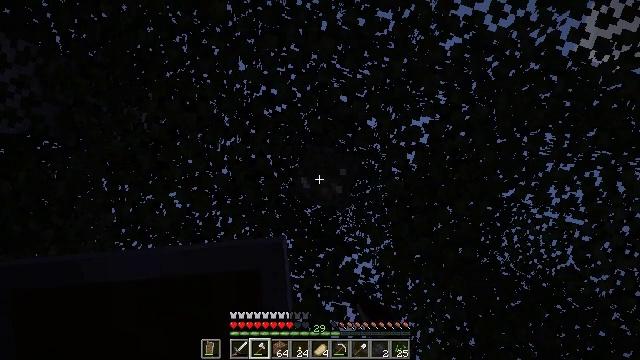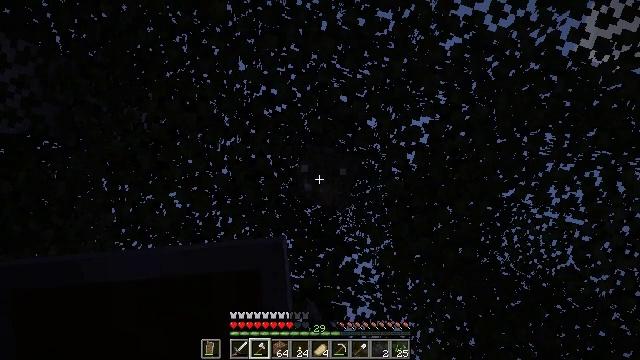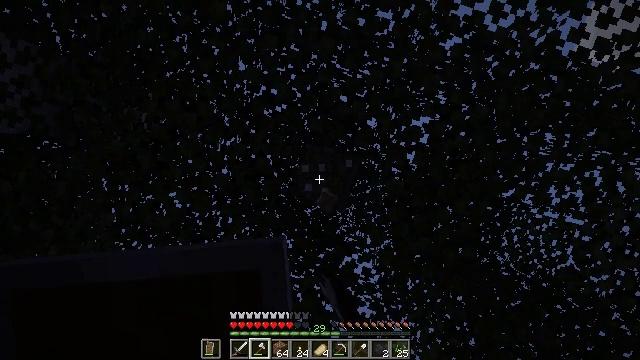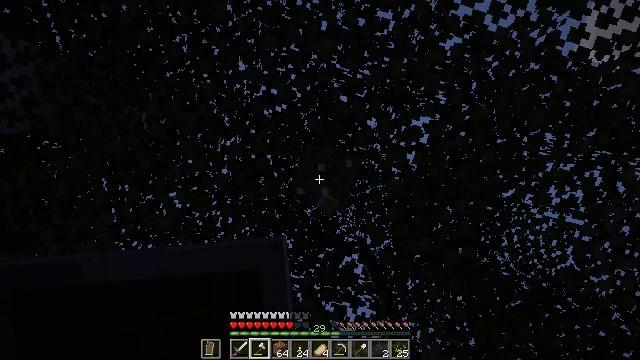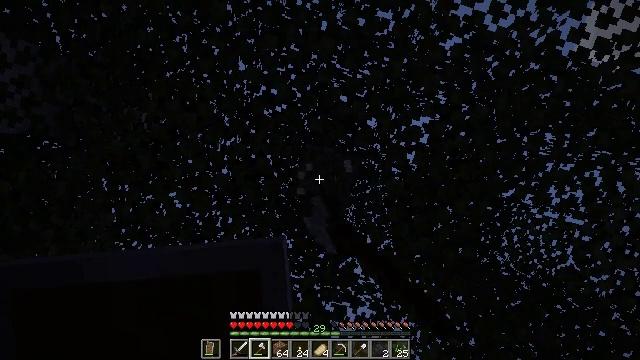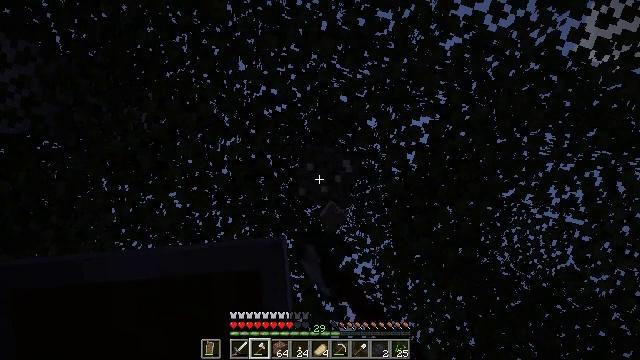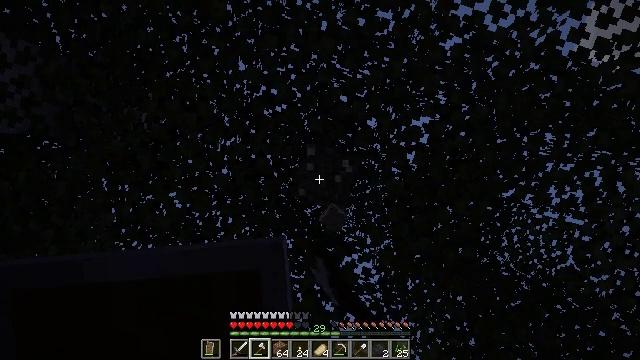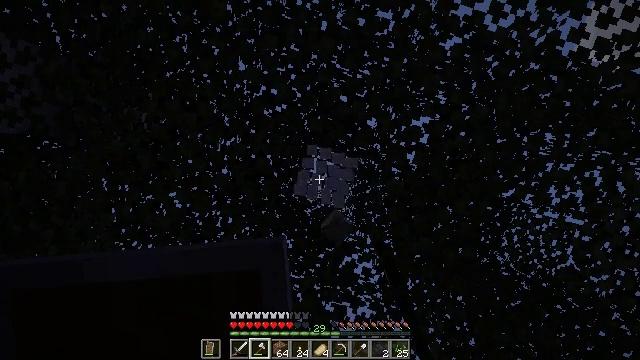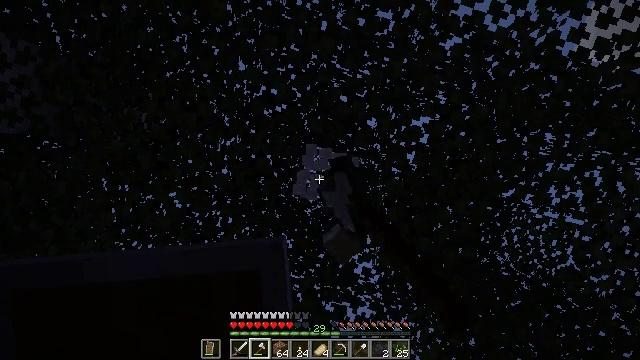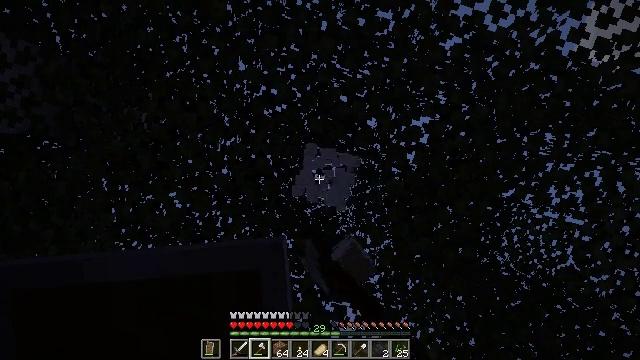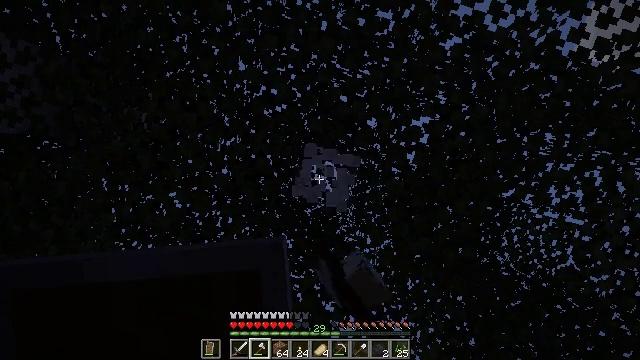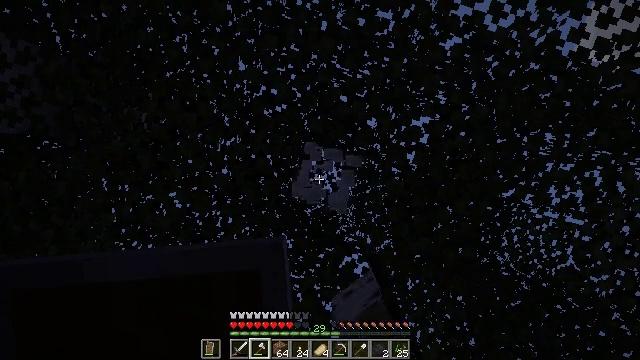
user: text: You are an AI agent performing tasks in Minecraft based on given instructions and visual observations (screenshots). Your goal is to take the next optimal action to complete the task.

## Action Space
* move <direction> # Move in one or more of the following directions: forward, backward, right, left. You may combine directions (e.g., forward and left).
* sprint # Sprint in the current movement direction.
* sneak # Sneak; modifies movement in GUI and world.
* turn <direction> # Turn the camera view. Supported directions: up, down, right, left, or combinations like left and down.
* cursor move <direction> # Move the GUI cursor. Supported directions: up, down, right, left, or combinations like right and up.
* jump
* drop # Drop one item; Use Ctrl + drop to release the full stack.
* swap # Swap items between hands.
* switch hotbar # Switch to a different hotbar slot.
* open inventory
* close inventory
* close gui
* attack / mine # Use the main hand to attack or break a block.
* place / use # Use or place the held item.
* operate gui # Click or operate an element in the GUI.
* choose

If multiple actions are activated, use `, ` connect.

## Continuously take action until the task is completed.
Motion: motion action
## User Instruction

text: Gather birch log for crafting.
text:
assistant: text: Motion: attack / mine
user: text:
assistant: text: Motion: attack / mine
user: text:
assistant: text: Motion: attack / mine
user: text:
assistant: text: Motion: attack / mine
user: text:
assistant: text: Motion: attack / mine
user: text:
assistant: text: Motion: attack / mine
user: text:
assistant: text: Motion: attack / mine
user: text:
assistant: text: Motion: attack / mine
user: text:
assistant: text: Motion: attack / mine
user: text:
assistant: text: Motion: attack / mine
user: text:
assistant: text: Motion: attack / mine
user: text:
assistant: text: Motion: attack / mine